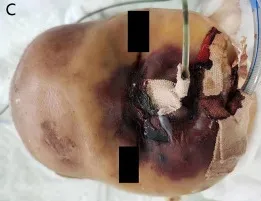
Necrotic lesion rapidly expanding to the entire face.
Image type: medical_photograph (other_medical_photograph)